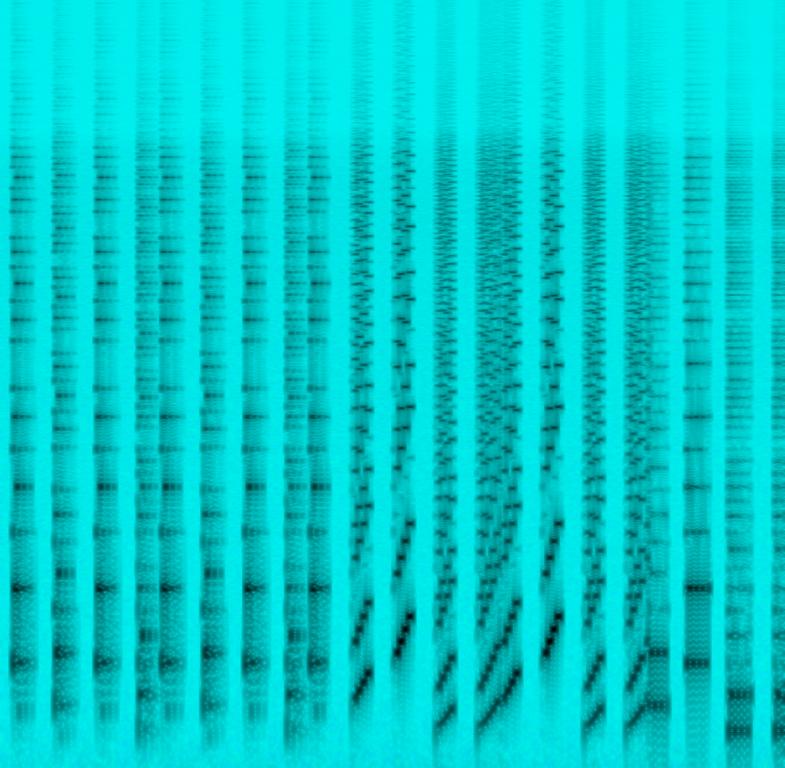
This song contains a bit-rate lofi melody in a poor audio-quality. This song may be playing in an old 2d video-game.